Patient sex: F
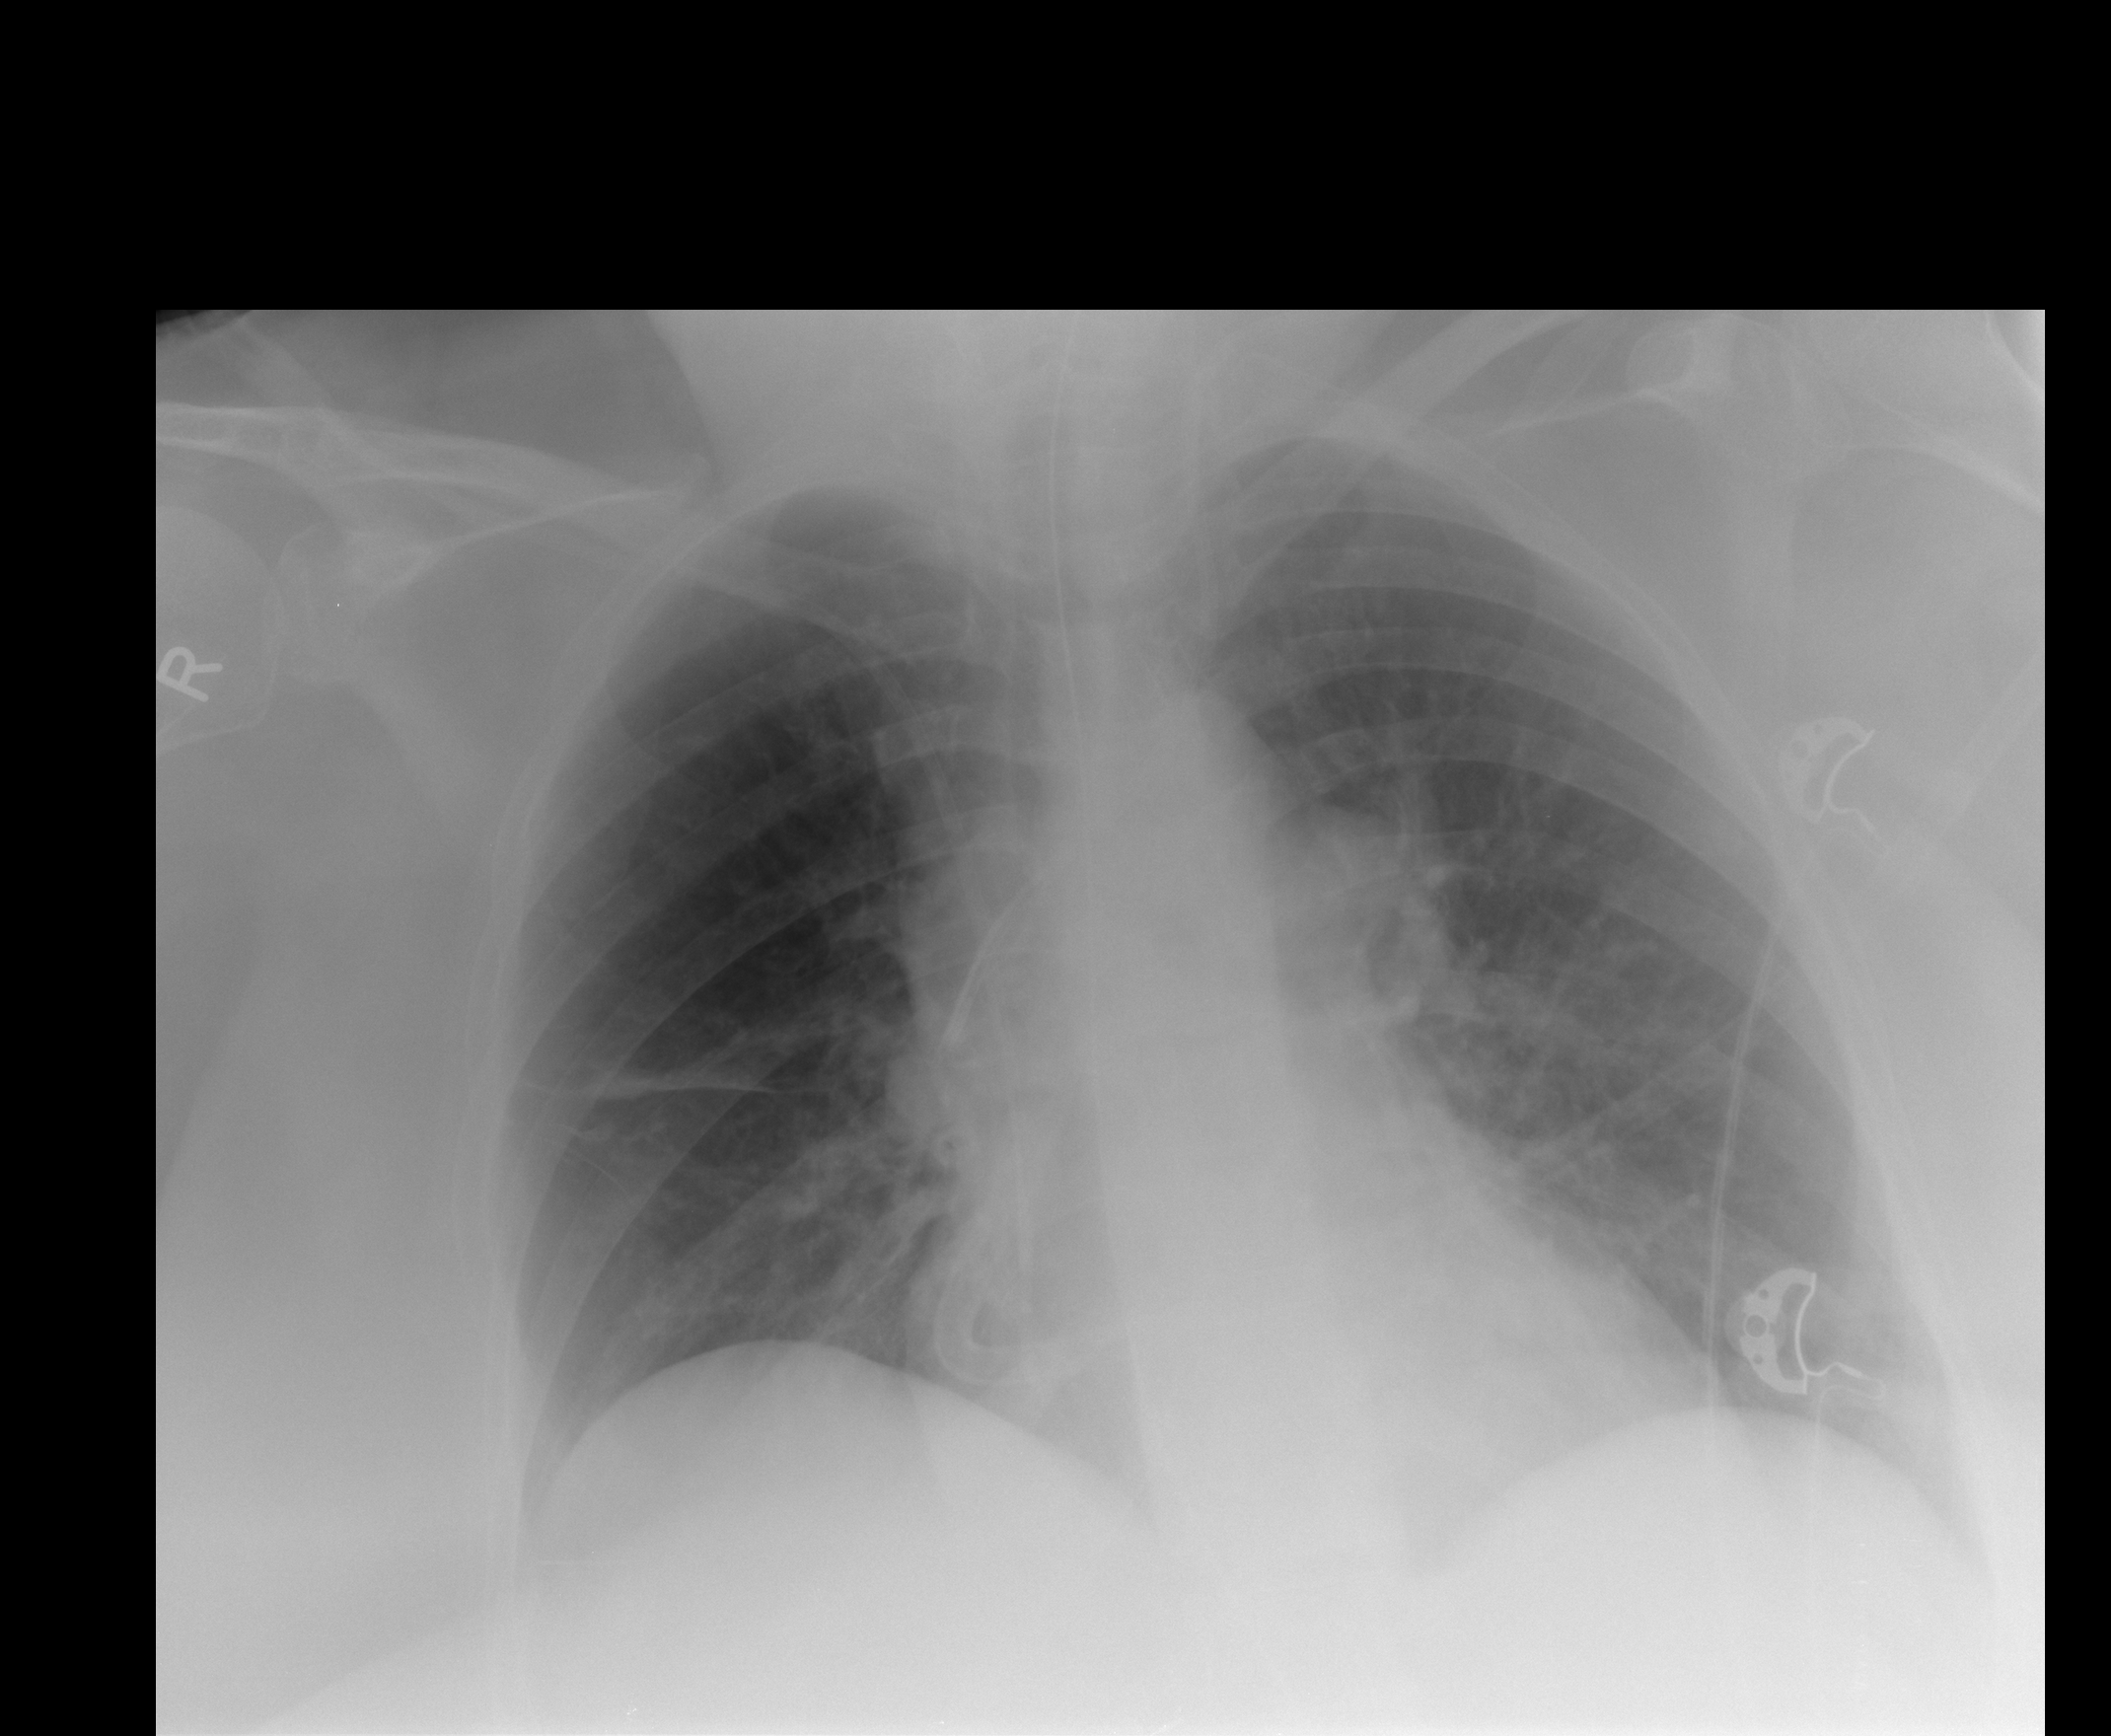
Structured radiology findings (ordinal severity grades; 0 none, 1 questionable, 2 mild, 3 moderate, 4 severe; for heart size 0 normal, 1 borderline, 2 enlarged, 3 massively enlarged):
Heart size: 0
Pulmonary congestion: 1
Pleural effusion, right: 0
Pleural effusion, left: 0
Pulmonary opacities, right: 0
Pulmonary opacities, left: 0
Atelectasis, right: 2
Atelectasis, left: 0